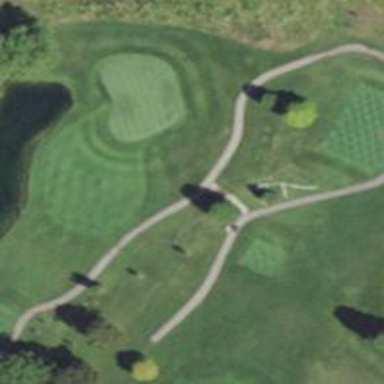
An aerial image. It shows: Service road designated as golf cart path.